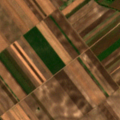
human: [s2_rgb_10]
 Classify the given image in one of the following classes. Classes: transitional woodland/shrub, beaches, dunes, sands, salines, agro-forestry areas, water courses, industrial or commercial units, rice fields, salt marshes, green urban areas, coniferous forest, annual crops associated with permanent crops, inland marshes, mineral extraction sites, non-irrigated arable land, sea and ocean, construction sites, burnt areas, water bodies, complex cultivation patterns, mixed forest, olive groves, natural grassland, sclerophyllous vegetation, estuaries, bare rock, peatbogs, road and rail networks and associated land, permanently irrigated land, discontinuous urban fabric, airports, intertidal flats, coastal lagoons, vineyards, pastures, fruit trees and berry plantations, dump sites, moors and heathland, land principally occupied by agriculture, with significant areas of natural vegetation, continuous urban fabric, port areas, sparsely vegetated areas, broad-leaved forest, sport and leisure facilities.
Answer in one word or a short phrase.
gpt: non-irrigated arable land